Question:
Using the data-position="fixed" attribute with jQuery mobile but it still floats to the middle when pages are changed. Anyone have this problem before?
'''
<div data-role="footer" data-position="fixed" data-id="nav">
<div data-role="navbar" data-iconpos="bottom">
<ul>
<li><a data-transition="fade" href="#home" data-icon="home" class="ui-btn-active">Map</a></li>
<li><a data-transition="fade" href="#near" data-icon="search">Near</a></li>
<li><a data-transition="fade" href="#account" data-icon="star">Account</a></li>
</ul>
</div><!-- /navbar -->
'''
---
UPDATE
I found something about issues with fixed position Nav on Android 2.2/2.3.
I'm using the Ripple Emulator to test the app right now, so I'm not sure if it's implementing Android 2.3.
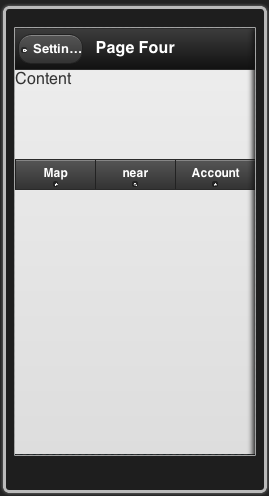
Answer: The problem relates to the Ripple emulator. Once loaded onto an Android, iOS, BlackBerry, or Windows Device the problem no longer occurs.